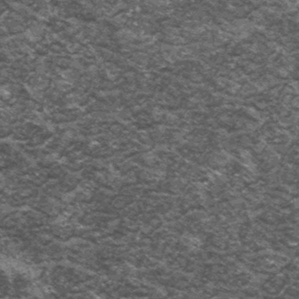
Label: frost